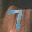
Label: 7